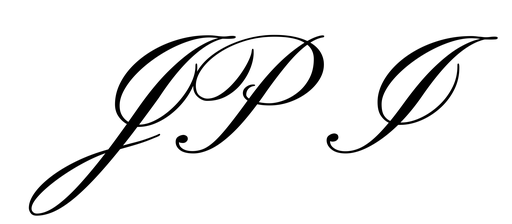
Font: PinyonScript-Regular